Question: How can I reference workflow activities from a different SharePoint project within the same solution?
What I've tried:
I created a new SharePoint 2013 project and called it "ReferencingTest". Then I added a workflow to it.
Then, I created a different SharePoint 2013 project within the same solution and called it "FrameworkTest". I added a new Workflow Activity to it called "FrameworkActivity".
Now I want to use the "FrameworkActivity" within the "ReferencingTest" project. As you can see below, it's added to the references. It's visible in the toolbox. But when trying to drop the activity to the workflow, the mouse icon changes to show that this is not permitted.
As you can see below, "ReferencingTest" has a reference to the "FrameworkTest" project. I've tried adding the FrameworkActivity to the referencingTest project, and even tried adding the reference in the XAML for the ReferencingTest workflow. Any other ideas?

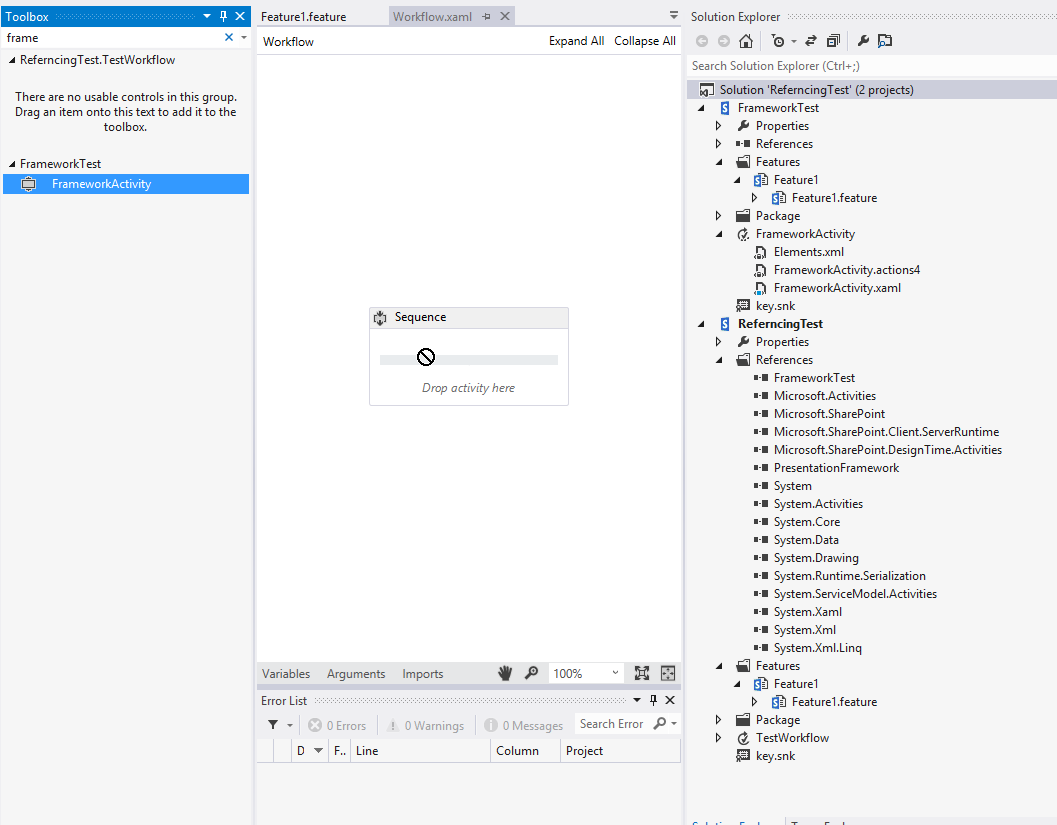
Answer: Try adding FrameworkActivity assemly to GAC.
Take the assembly from bin\Debug\PartitionedWorkflowBuild\FrameworkActivity.dll
Not from bin\Debug Folder.
Also check: <URL>